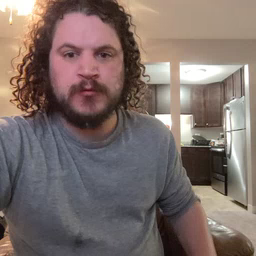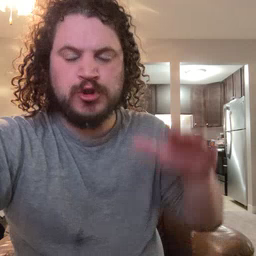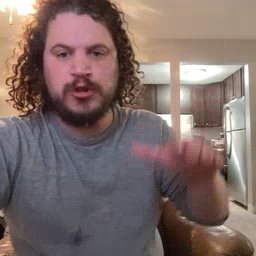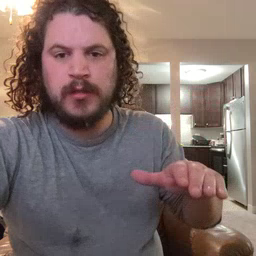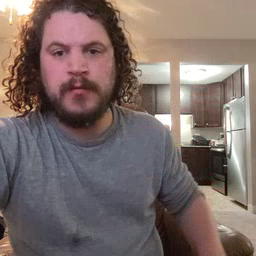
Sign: child